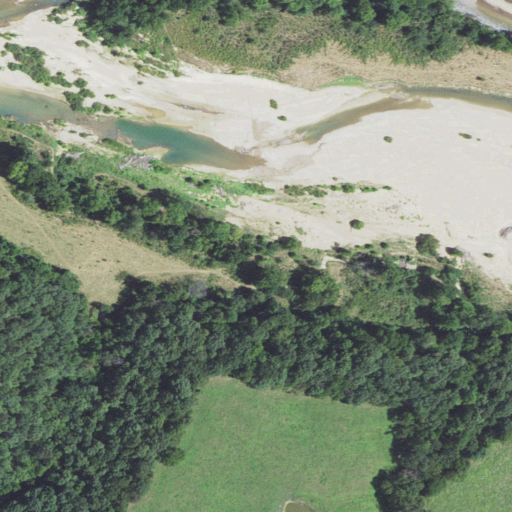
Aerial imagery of valley in Missouri named Sal Williams Hollow containing deciduous forest, barren land, pasture, grassland, mixed forest, woody wetlands, open water, and herbaceous wetlands